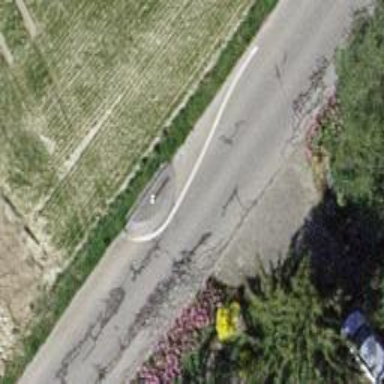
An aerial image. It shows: Traffic calming feature called choker.